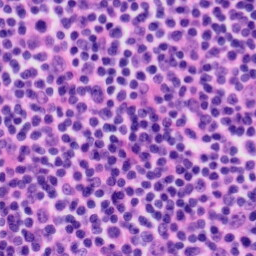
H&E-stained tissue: Tonsil